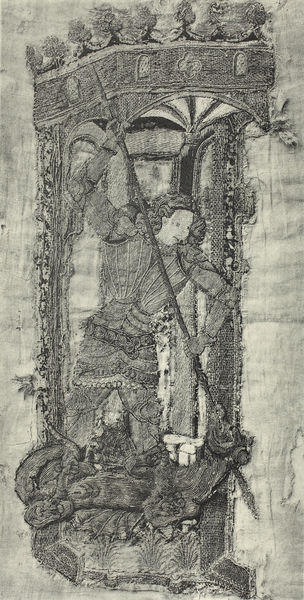
Titel: Prozessionsbanner mit gesticktem St. Jürgen
Künstler: Bernt Notke
Institution: Vassunda (Upland)
Schlagwörter: flügel, kampf, kopf, kämpfer, mann, blumen, grau, hintergrund, säule, säulen, zeichnung, gebäude, gras, tier, tuch, hochformat, teppich, architektur, geschichte, mensch, vorhang, haare, stickerei, stoff, pflanzen, locken, ranken, schwanz, papier, treppe, lanze, detail, junge, schwarz-weiß, mythologie, ritter, rüstung, teufel, sage, baldachin, heiliger, pavillon, speer, töten, textil, wandbild, david, schrei, ungeheuer, bau, ikone, drache, drachentöter, georg, michael, tiger, freske, auschnitt, georgius, schwar-weiß, bildteppich, st. georg, der heilige georgi